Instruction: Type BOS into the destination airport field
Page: home
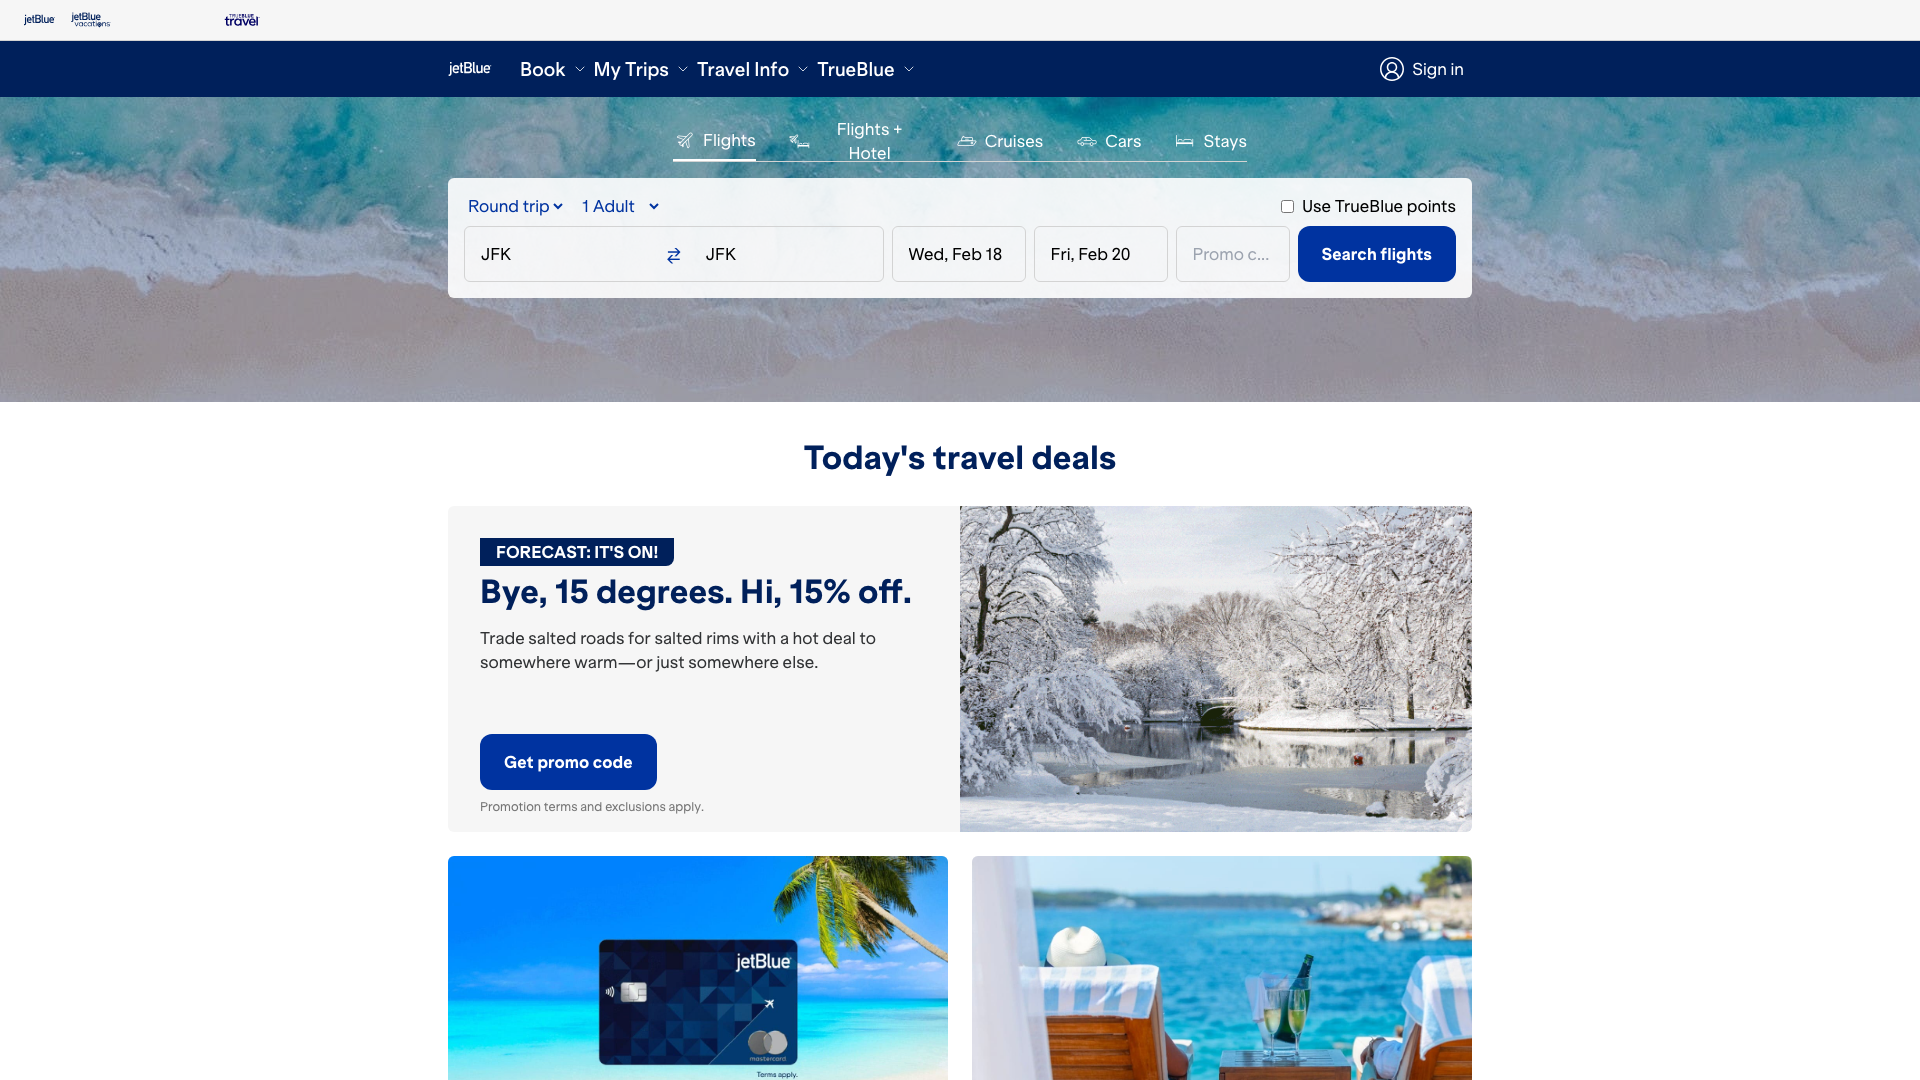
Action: type